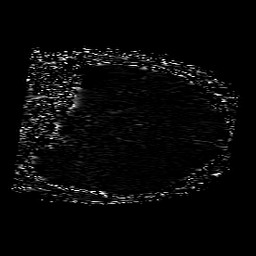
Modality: SWI
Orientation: coronal
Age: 41
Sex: female
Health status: ill
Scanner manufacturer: philips
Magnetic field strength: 3 T
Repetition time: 0.031 s